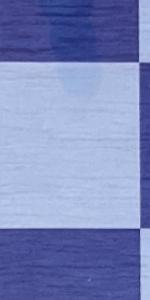
Label: Empty